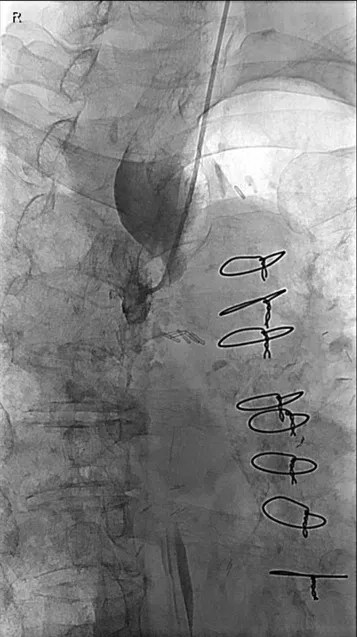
A: An orifice of the fistula was selected using the diagnostic angiographic catheter.
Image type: radiology (x_ray)